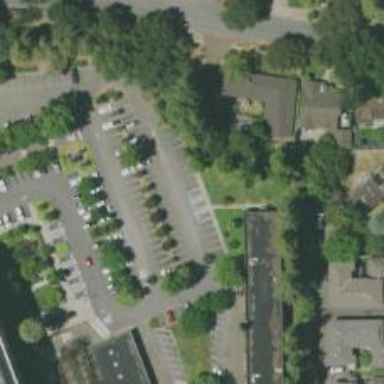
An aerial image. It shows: Parking space.